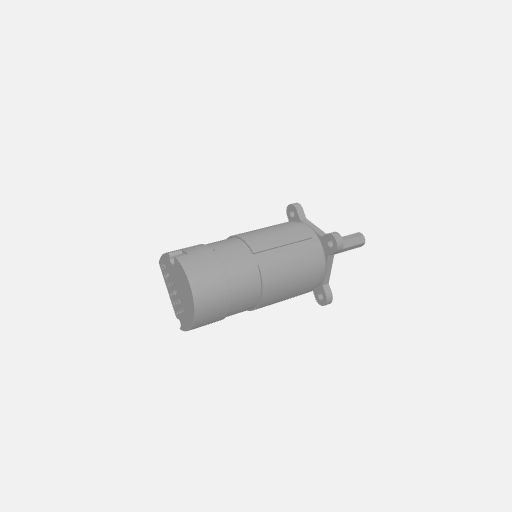
Part: BareMotor